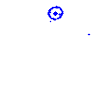
Particle: proton